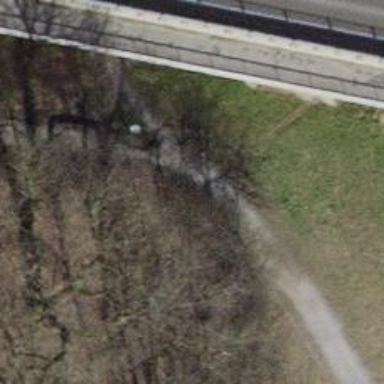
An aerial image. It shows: Bench.